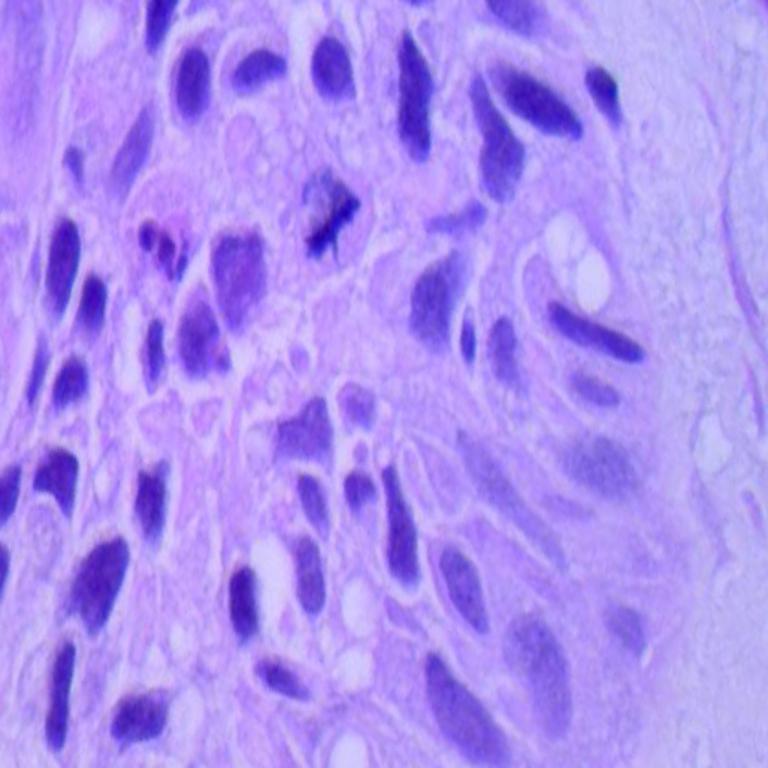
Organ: lung
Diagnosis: squamous carcinomas